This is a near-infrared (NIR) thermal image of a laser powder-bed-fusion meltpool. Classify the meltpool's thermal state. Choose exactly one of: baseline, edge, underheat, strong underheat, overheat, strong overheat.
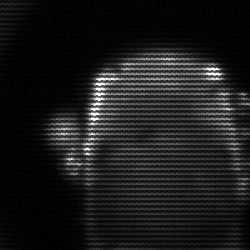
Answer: baseline